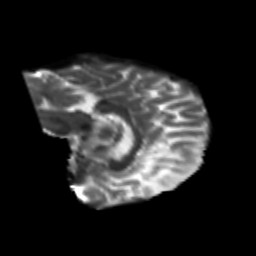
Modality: T2w
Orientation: sagittal
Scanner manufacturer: siemens
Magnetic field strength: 3 T
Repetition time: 6.8 s
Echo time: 0.093 s